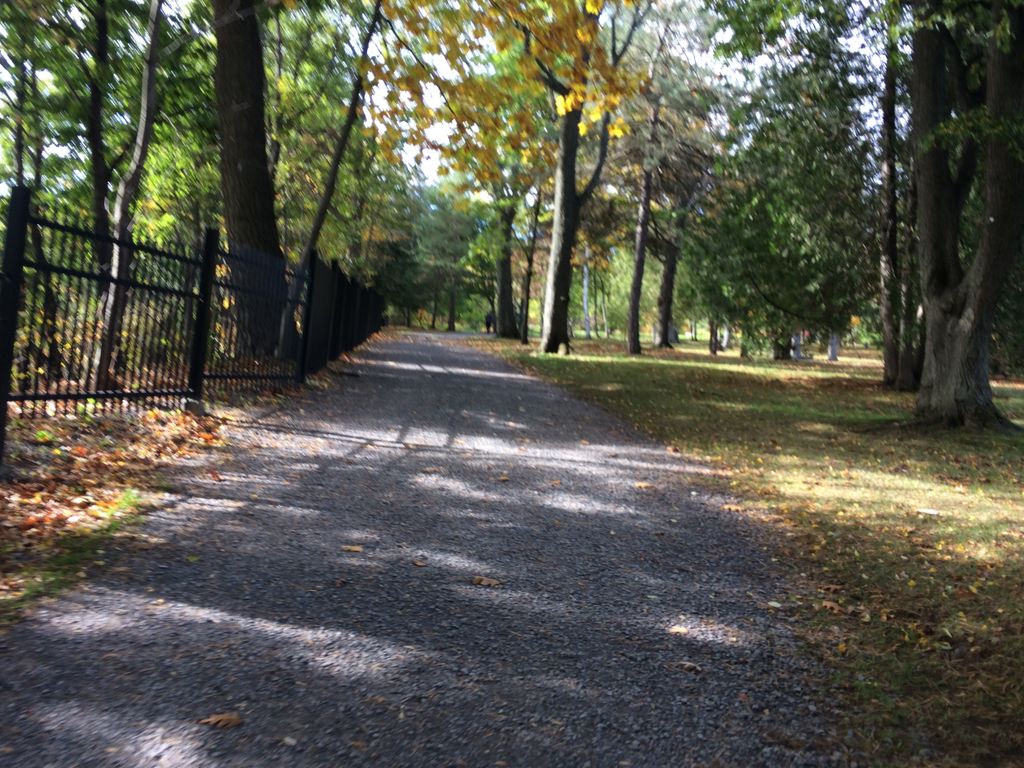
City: quebec_city